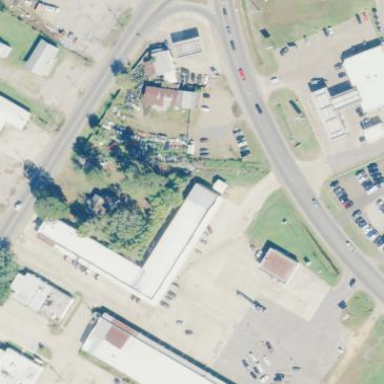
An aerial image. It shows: Commercial building.